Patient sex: M
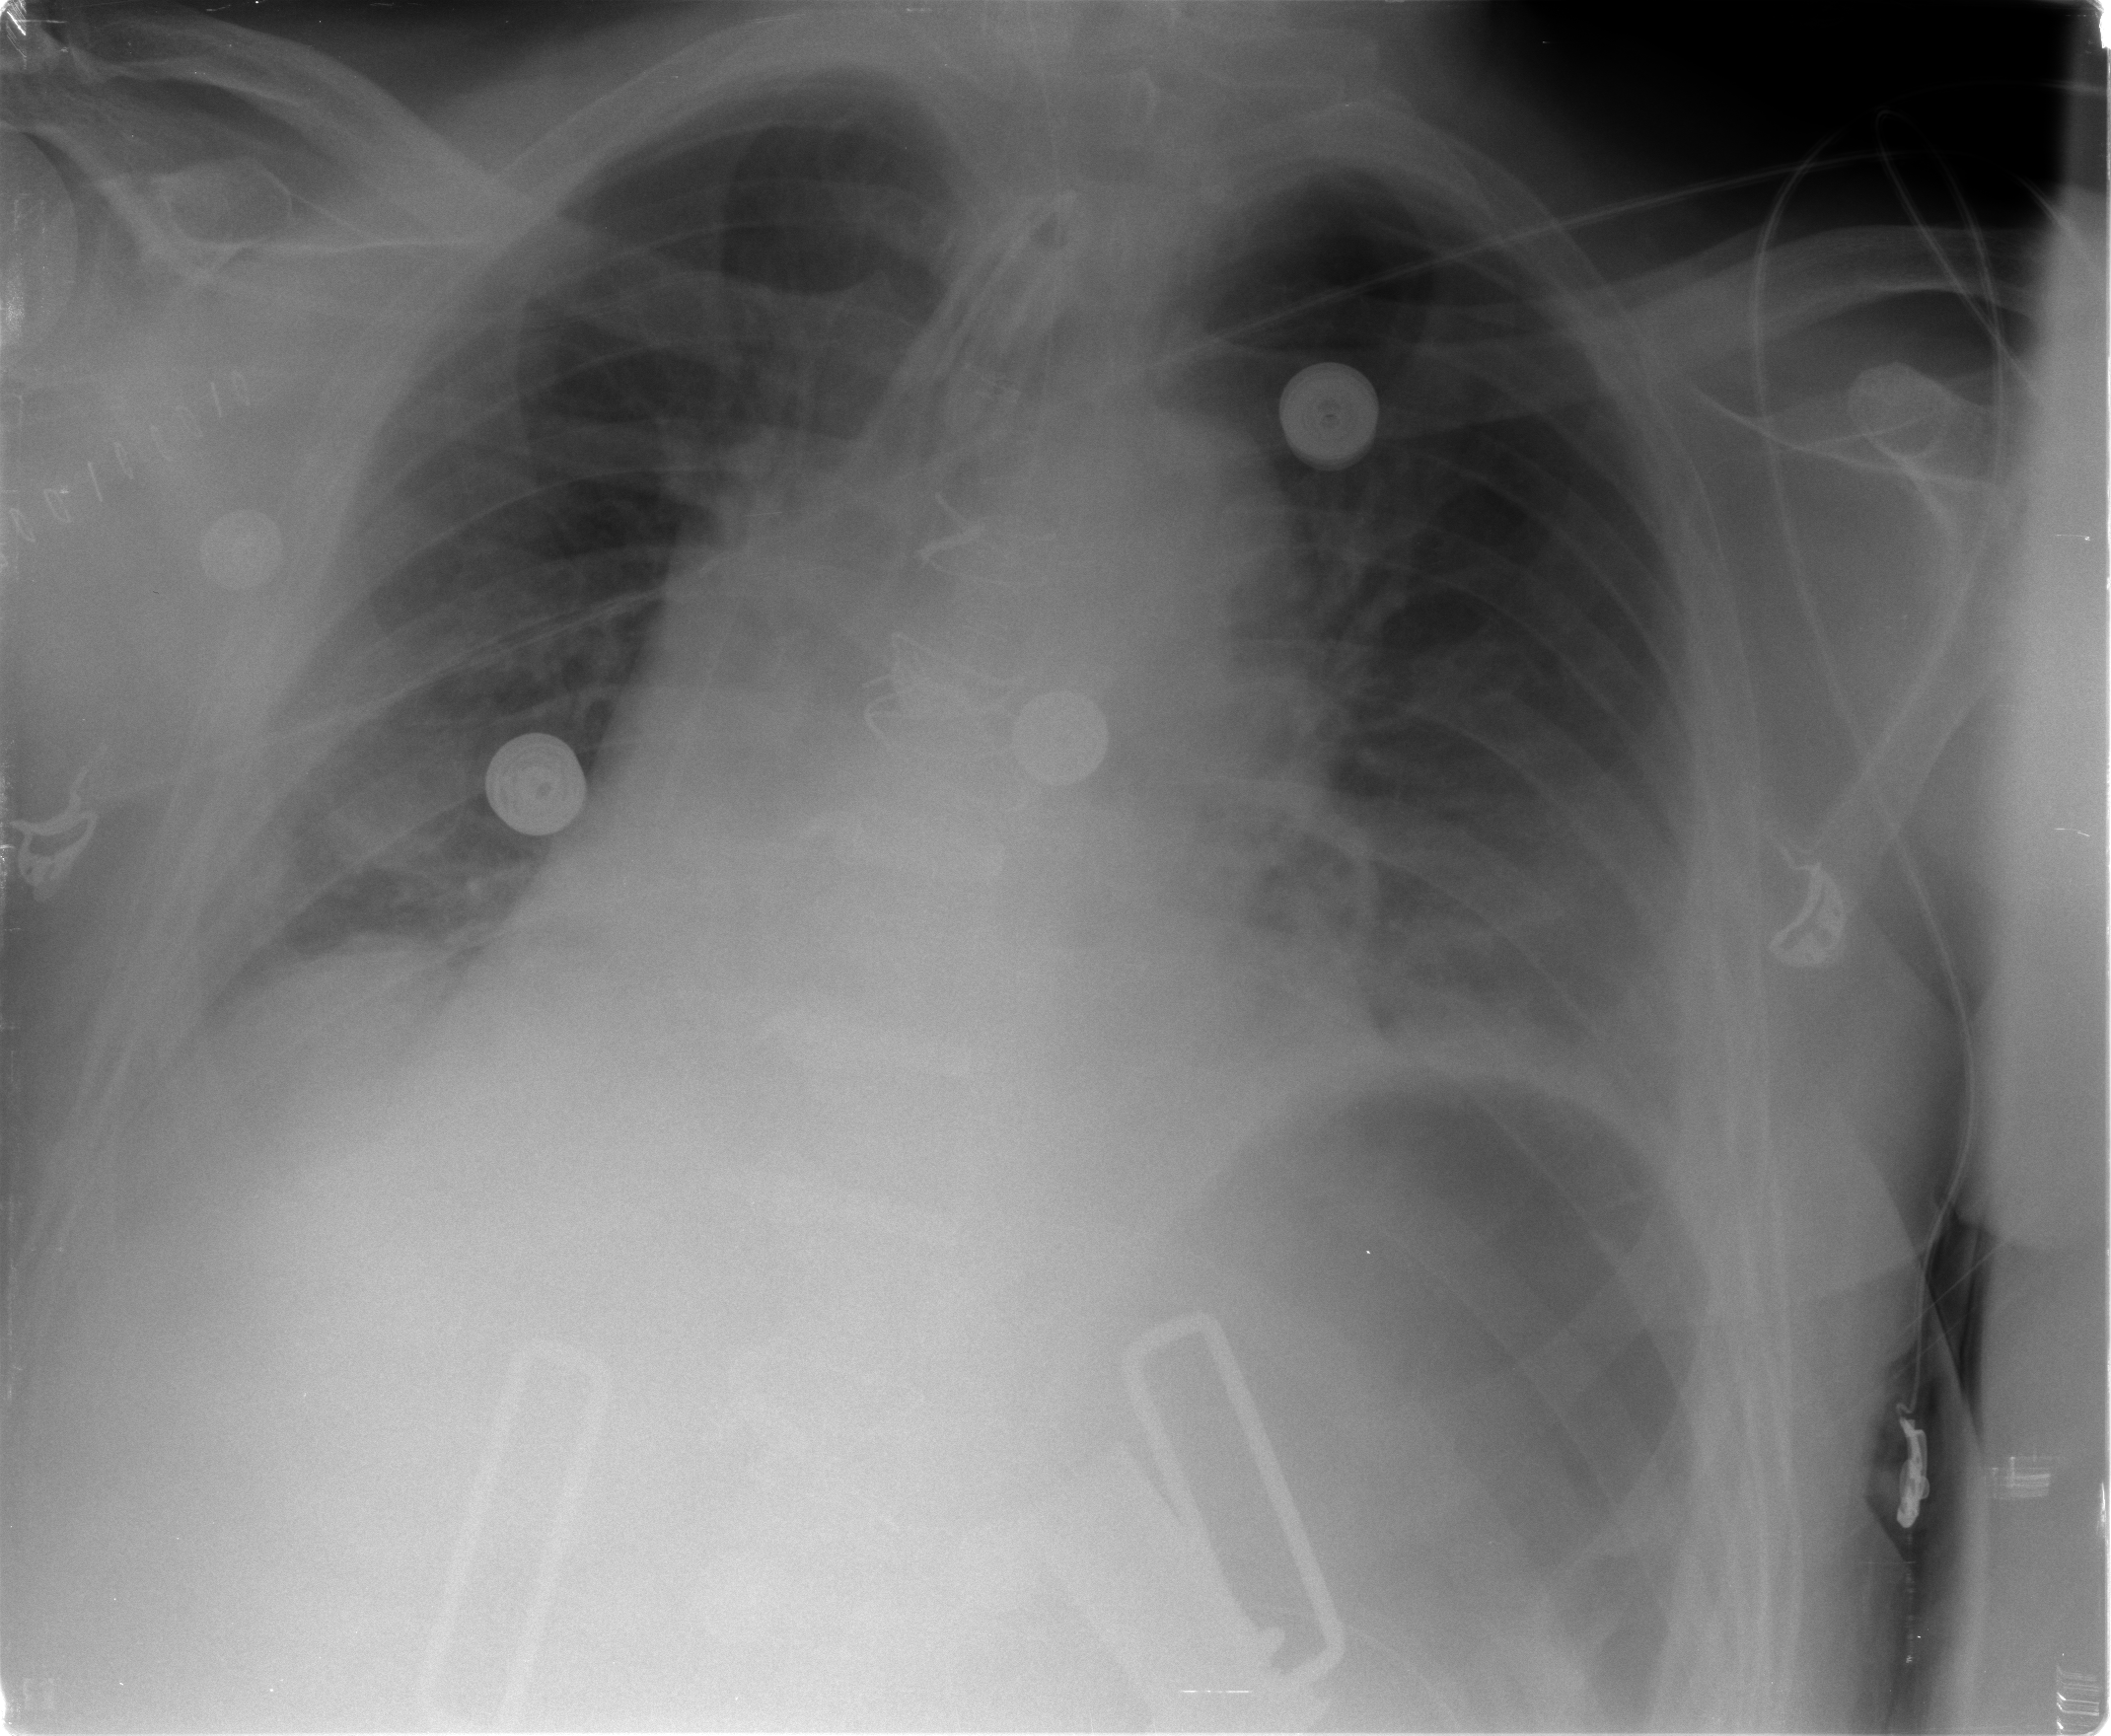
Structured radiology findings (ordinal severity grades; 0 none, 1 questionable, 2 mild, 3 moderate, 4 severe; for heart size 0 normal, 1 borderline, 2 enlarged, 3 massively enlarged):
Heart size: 2
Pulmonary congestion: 2
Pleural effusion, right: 2
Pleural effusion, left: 2
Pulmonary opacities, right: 0
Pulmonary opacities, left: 0
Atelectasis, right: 2
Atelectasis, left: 2